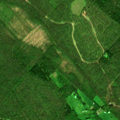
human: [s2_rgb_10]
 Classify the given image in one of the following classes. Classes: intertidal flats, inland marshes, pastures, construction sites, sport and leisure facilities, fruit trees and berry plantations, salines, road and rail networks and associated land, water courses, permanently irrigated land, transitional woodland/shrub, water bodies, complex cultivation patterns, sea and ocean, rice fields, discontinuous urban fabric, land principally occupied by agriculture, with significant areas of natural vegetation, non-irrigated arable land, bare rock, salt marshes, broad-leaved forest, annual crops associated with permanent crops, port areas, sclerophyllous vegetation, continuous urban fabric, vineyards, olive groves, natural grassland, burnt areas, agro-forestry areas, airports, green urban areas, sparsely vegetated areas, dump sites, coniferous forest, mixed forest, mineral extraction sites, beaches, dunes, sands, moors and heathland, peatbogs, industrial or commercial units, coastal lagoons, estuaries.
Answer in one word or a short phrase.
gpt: coniferous forest, mixed forest